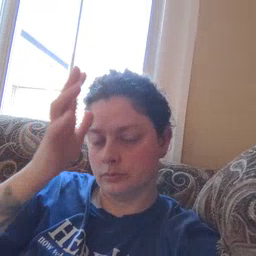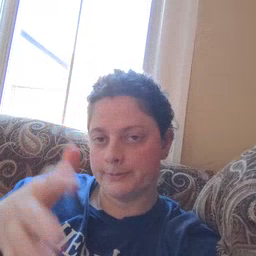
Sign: grandpa